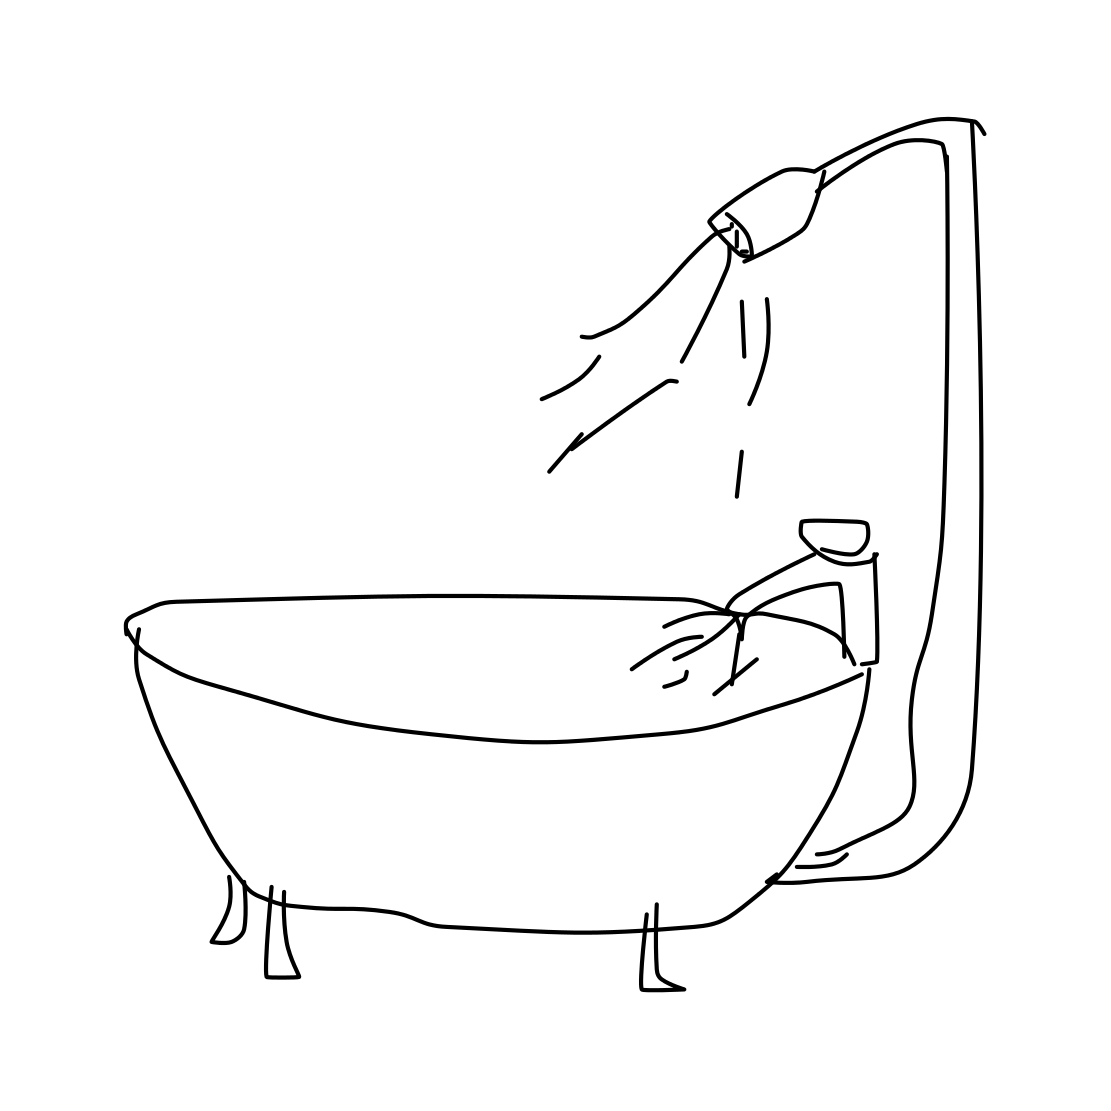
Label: bathtub